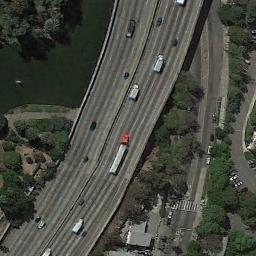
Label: freeway